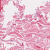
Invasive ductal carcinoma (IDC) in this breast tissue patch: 0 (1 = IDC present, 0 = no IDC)